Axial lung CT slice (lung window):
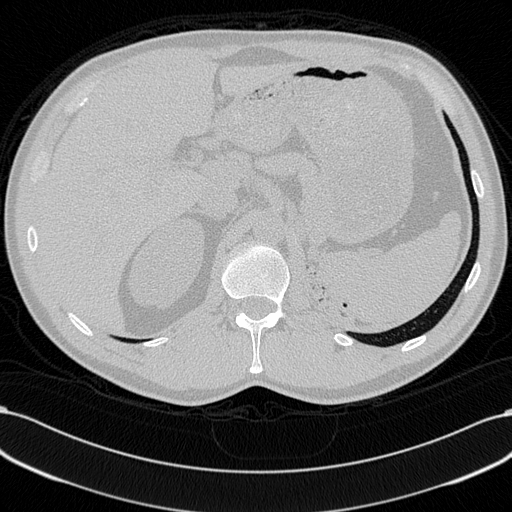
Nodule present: no